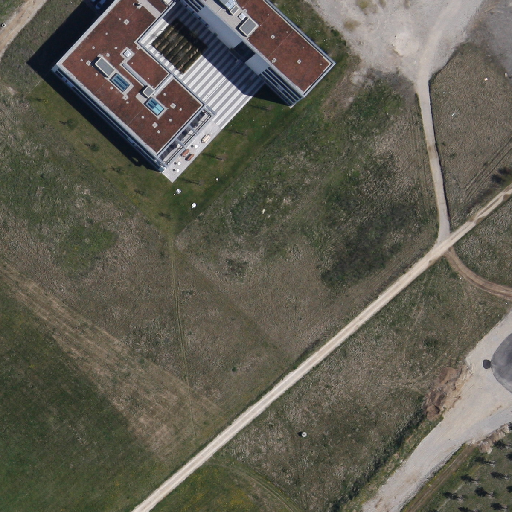
Referring expression: unpaved road